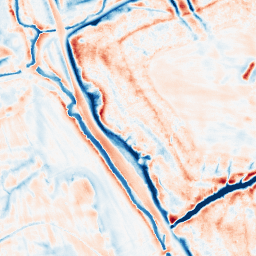
Category: edge_preserving
Decomposition family: bilateral
Decomposition parameters: d: 21
sigma_color: 100
sigma_space: 75
Upsampling method: sinc_blackman
Upsampling parameters: scale: 2
kernel_size: 16
Upsampling scale: 2